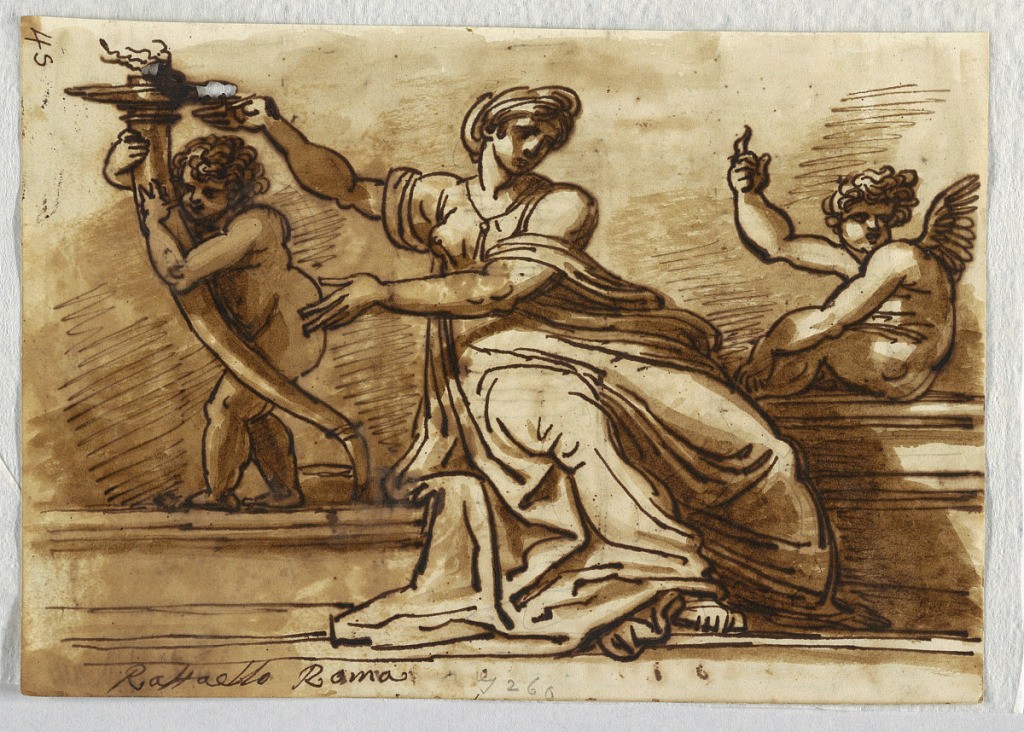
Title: Temperance and Two Winged Angles
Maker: Felice Giani, Italian, 1758–1823
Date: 1810–20
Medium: Pen and brown ink, brush and brown wash, over traces of black chalk on white wove paper
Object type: Sketchbook folio
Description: Verso shows the battle of Parma.